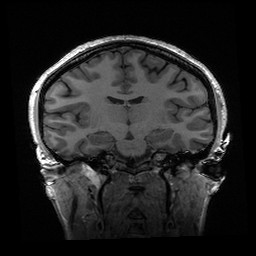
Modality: T1w
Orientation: coronal